Interaction volume radius: 5 \u00c5
Interaction volume height: 10 \u00c5
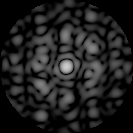
Disorder parameter: 0.6962